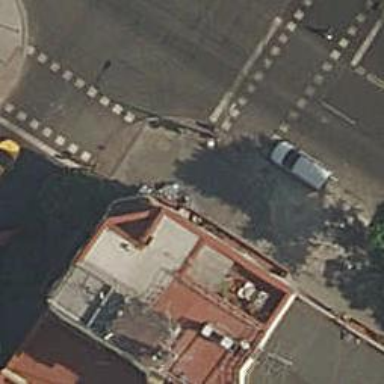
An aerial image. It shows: Restaurant.